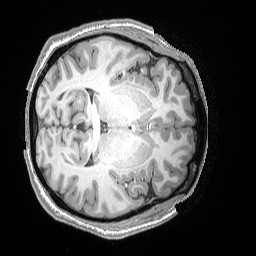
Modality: T1w
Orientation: axial
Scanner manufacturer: siemens
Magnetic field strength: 3 T
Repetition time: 2.53 s
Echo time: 0.00169 s